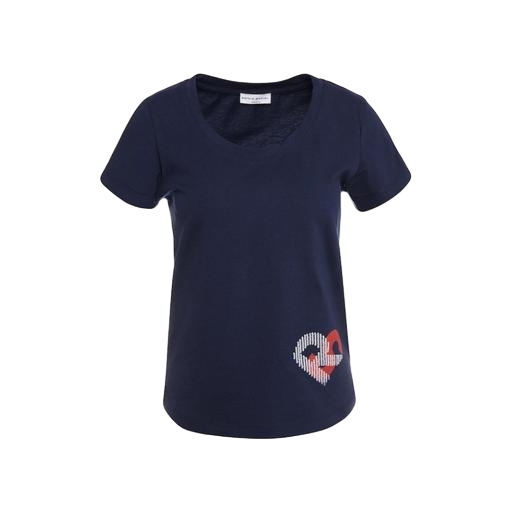
multicolor dp curve navy tee, t-shirt twist graphic, blue scoop-neck tee, white background